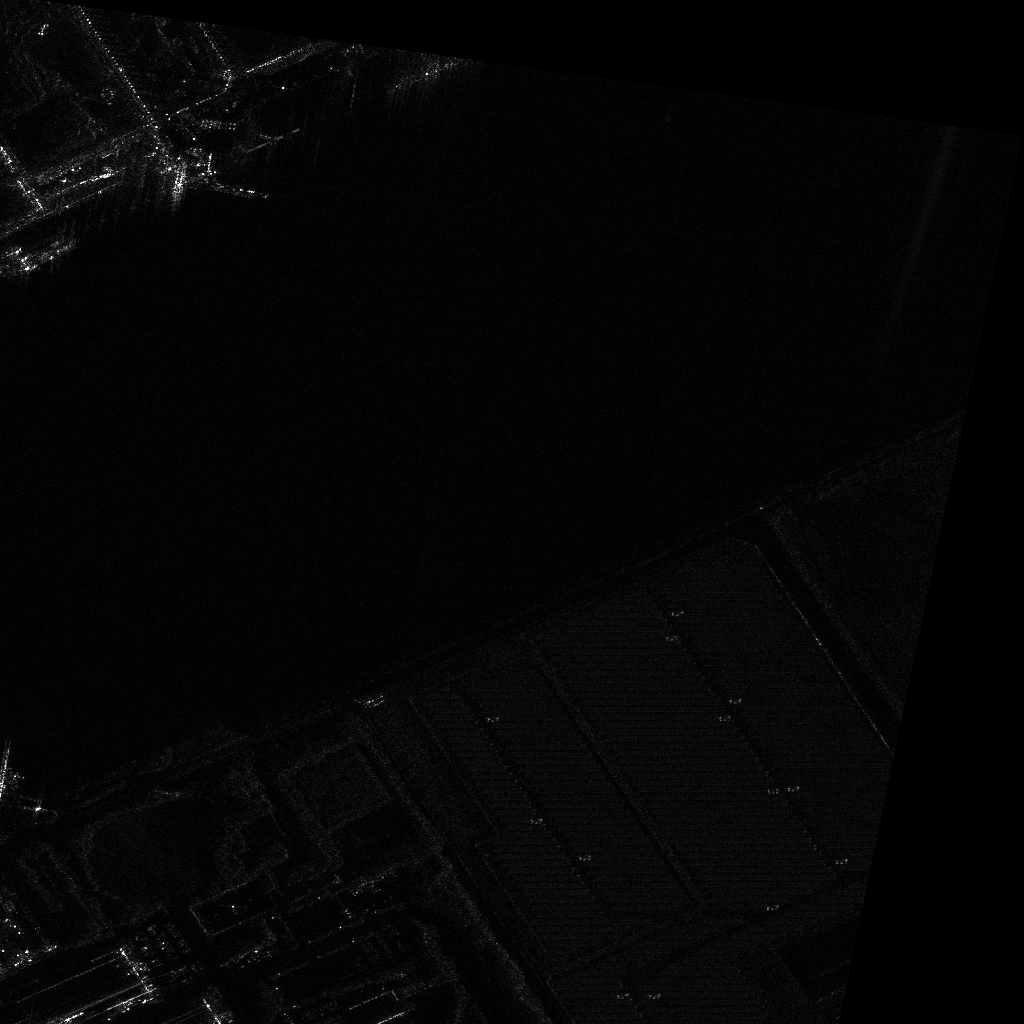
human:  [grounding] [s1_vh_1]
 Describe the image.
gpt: In the satellite image, there is  <ref>1 large container </ref> <box>[[3, 19, 6, 28, 63]]</box> located at top left.